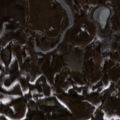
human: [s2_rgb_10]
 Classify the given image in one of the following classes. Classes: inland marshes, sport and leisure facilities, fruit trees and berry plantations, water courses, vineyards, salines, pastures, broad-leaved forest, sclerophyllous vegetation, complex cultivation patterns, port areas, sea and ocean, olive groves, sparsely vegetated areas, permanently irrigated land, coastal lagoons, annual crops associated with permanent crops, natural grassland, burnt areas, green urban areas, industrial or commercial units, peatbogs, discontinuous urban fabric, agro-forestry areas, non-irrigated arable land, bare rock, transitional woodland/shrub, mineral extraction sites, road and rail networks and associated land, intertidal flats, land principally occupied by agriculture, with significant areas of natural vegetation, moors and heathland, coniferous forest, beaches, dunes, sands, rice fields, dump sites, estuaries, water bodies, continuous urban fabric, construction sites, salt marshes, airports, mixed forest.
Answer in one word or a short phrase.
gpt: pastures, land principally occupied by agriculture, with significant areas of natural vegetation, inland marshes